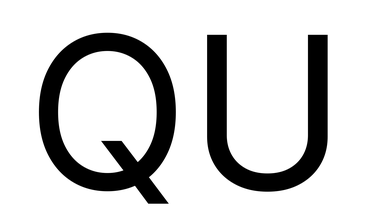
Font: Inter_Regular